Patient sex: M
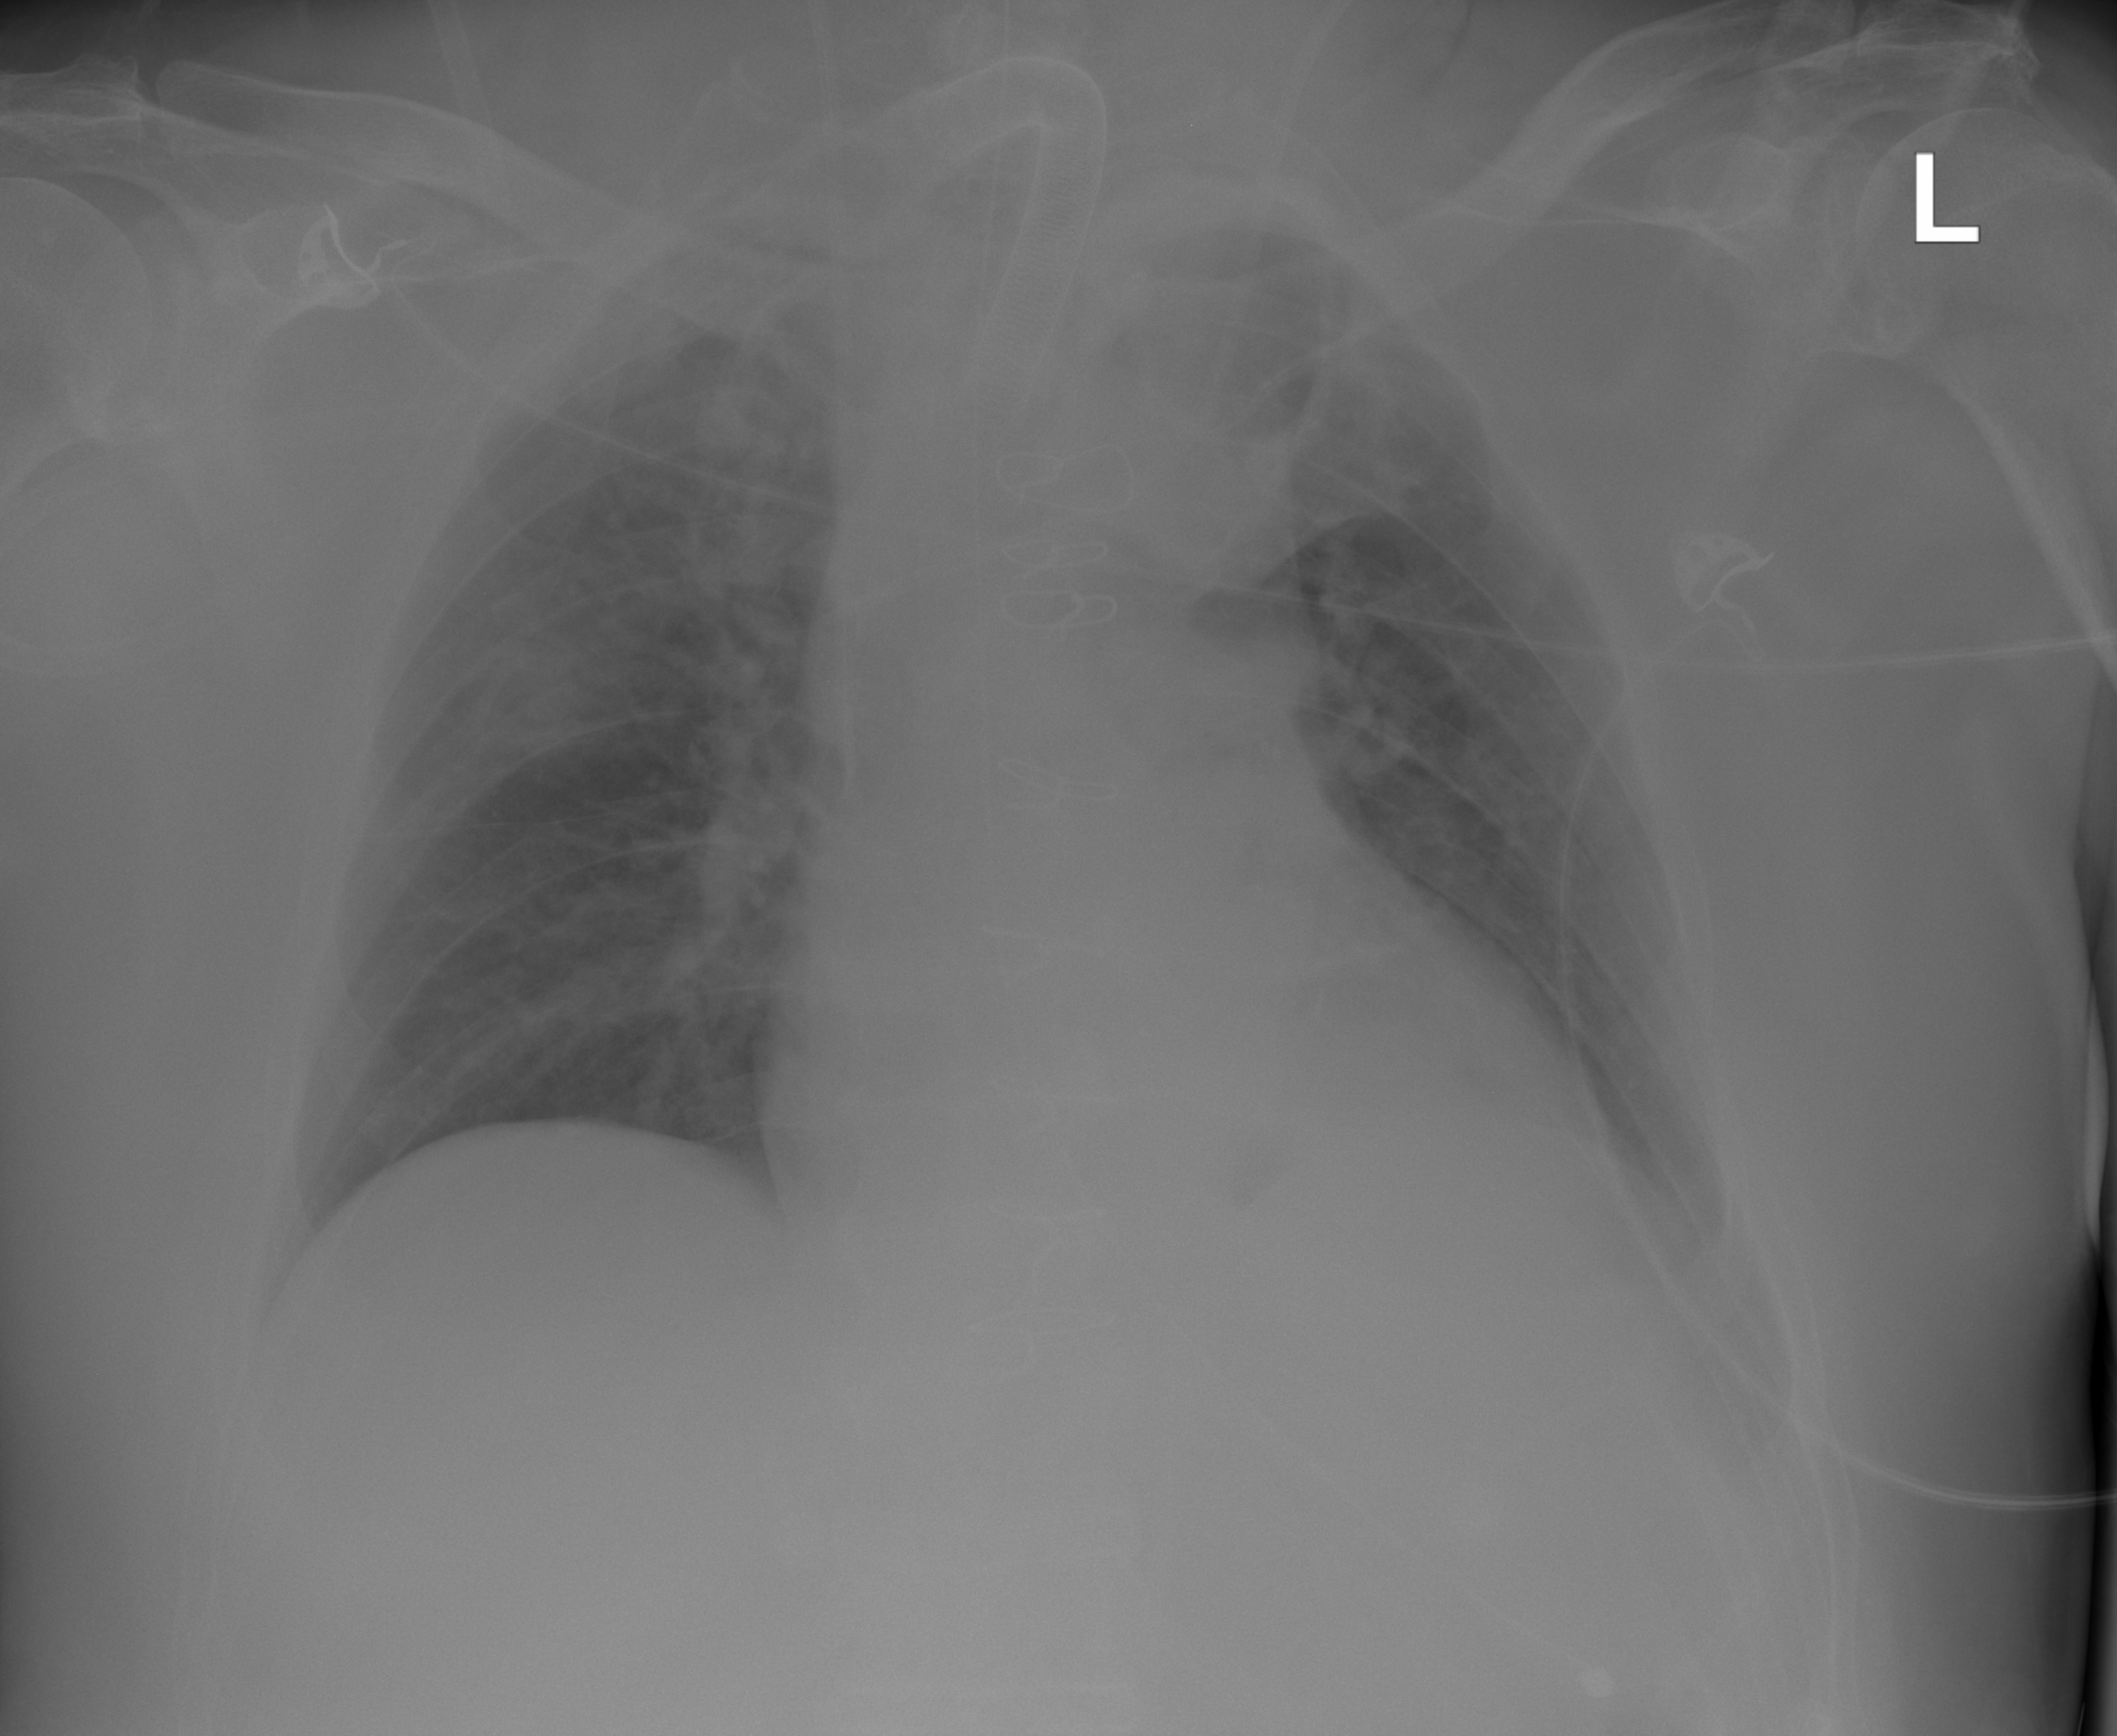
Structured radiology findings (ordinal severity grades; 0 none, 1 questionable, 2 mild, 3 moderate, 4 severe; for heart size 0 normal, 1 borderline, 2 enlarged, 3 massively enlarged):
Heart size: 2
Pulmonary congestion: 2
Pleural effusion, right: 0
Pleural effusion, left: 1
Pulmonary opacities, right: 2
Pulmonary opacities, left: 2
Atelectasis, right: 0
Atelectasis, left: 0